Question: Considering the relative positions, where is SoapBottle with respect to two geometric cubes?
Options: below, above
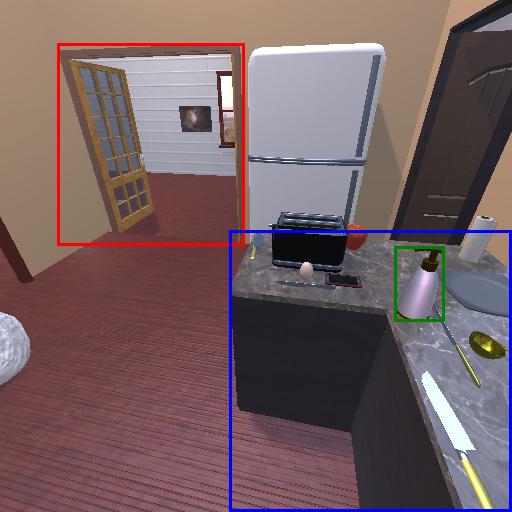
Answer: below